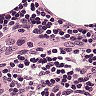
Metastatic tissue present: no